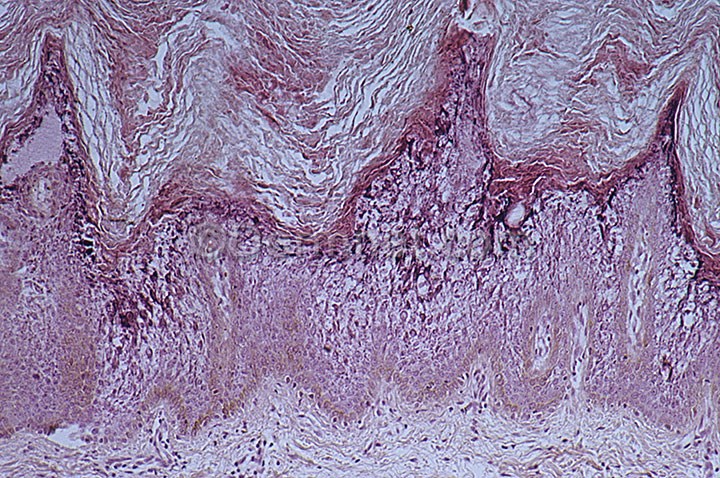
Disease: Atopic Dermatitis Photos